Question: I have this JOIN, that gets me more than on result:
'''
at.tipo AS atividade,
at.data AS datacadastro,
at.user AS usercadastro,
LEFT JOIN atividades at
ON (at.produto = '$produto')
AND (at.tipo = 'cadastra' OR at.tipo = 'revisado')
'''
And I have: 'if string = 'cadastra' shows something', 'if string = 'revisado' shows something else'.
'''
<?php
if ($row['atividade'] == 'cadastra') {
echo '<div id="user-img">';
echo '<img src="http://'.$row['imguser'].'"/></div>';
echo '<div id="user-cadastro" class="greytxt">';
echo 'Cadastrado por <br>' .$row['usercadastro']. '<br>em ';
echo $row['datacadastro']. '</div>';
}
?>
<?php
if ($row['atividade'] == 'revisado') {
echo '<div id="user-img">';
echo '<img src="http://'.$row['imguser'].'"/></div>';
echo '<div id="user-cadastro" class="greytxt">';
echo 'Cadastrado por <br>' .$row['usercadastro']. '<br>em ';
echo $row['datacadastro']. '</div>';
}
?>
'''
The problem is, it's showing just the first result, and not all.
How can I display all results?
I have this JOIN inside a big query, that give me other important rows.
But I just want one result for this principal query ('WHERE = $produto'), and want more results from my JOIN table.
'''
$rows = $result->num_rows;
for ($j = 0; $j < $rows; ++$j) {
$result -> data_seek($j);
$row = $result->fetch_array (MYSQLI_ASSOC);
?>
'''
My result should be this, but JOIN shows just row 'cadastra'.

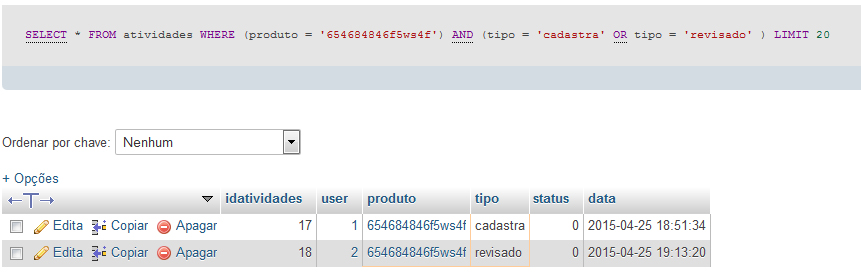
Answer: Use '$result->fetch_array (MYSQLI_ASSOC)' inside a 'while' loop
'''
while ($row = $result->fetch_array (MYSQLI_ASSOC)) {
if ($row['atividade'] == 'cadastra')
{
echo '<div id="user-img">';
echo '<img src="http://'.$row['imguser'].'"/></div>';
echo '<div id="user-cadastro" class="greytxt">';
echo 'Cadastrado por <br>' .$row['usercadastro']. '<br>em ';
echo $row['datacadastro']. '</div>';
} ?>
<?php if ($row['atividade'] == 'revisado')
{
echo '<div id="user-img">';
echo '<img src="http://'.$row['imguser'].'"/></div>';
echo '<div id="user-cadastro" class="greytxt">';
echo 'Cadastrado por <br>' .$row['usercadastro']. '<br>em ';
echo $row['datacadastro']. '</div>';
}
}
'''